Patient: sex M, age 32
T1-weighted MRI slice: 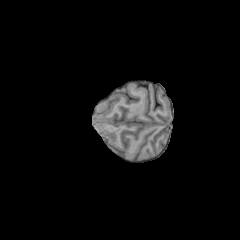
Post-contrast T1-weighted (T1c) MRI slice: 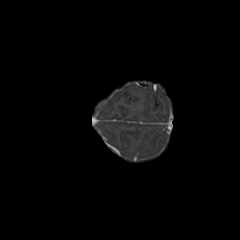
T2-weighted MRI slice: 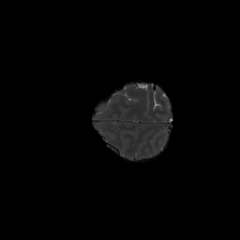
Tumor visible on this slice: no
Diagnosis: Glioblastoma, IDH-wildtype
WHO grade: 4